Question: I have downloaded a new theme from web to use it for my locally hosted blogengine website. I want to use this theme.
I tried extracting the downloaded theme and putting it into '..\MyBlog hemes' folder. It still does not show up as available theme in BlogEngines themes setting tab:

Any help would be much appreciated.
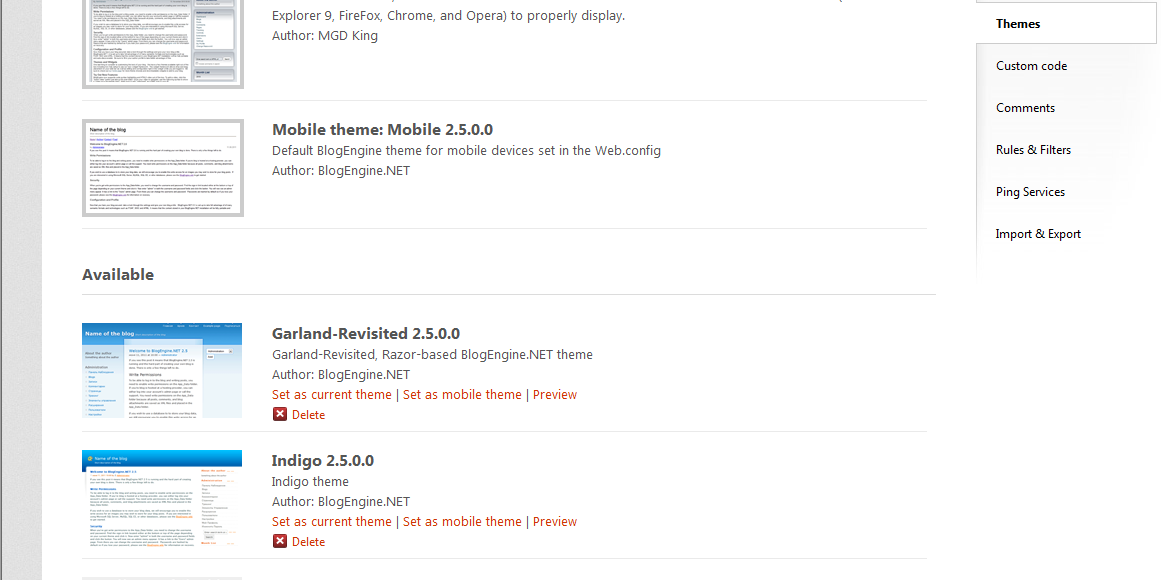
Answer: Once you copy the files to 'themes' folder, you need logout and login again.